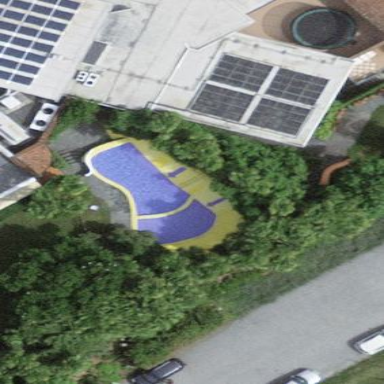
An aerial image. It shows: Outdoor swimming pool in leisure land area.